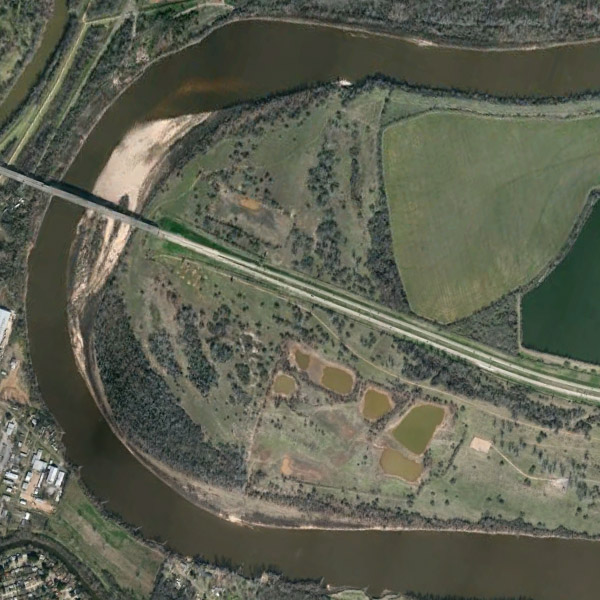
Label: River